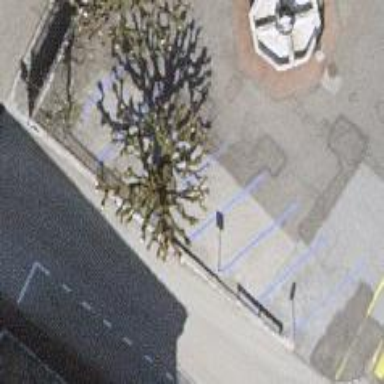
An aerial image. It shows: Paved parking area.